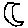
Label: moon